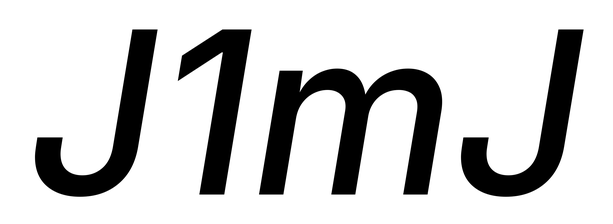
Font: Inter-Italic_Medium_Italic